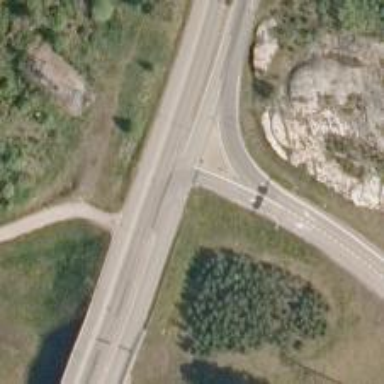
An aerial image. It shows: Asphalt motorway link road classified as tertiary.